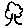
Label: tree